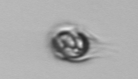
Label: Mesodinium